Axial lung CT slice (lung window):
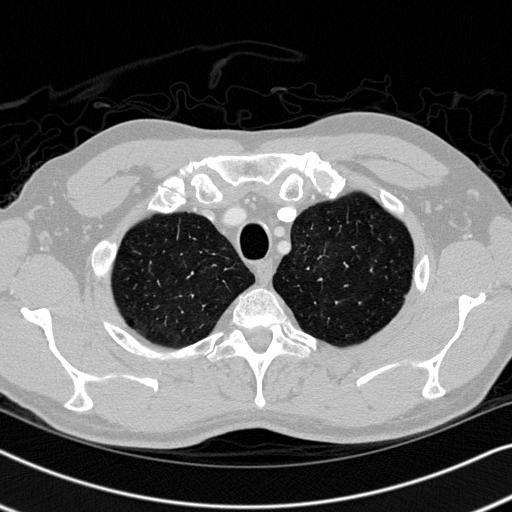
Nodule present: no